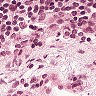
Metastatic tissue present: no